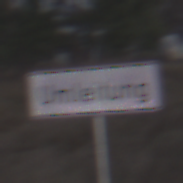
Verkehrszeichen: Umleitungsankuendigung
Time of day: MorningAfternoon
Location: Outdoor (Nature)
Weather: PartlyCloudy
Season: NotSpecified
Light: Natural